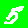
Digit: 5